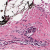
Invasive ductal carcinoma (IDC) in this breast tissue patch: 0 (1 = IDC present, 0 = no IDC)